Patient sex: F
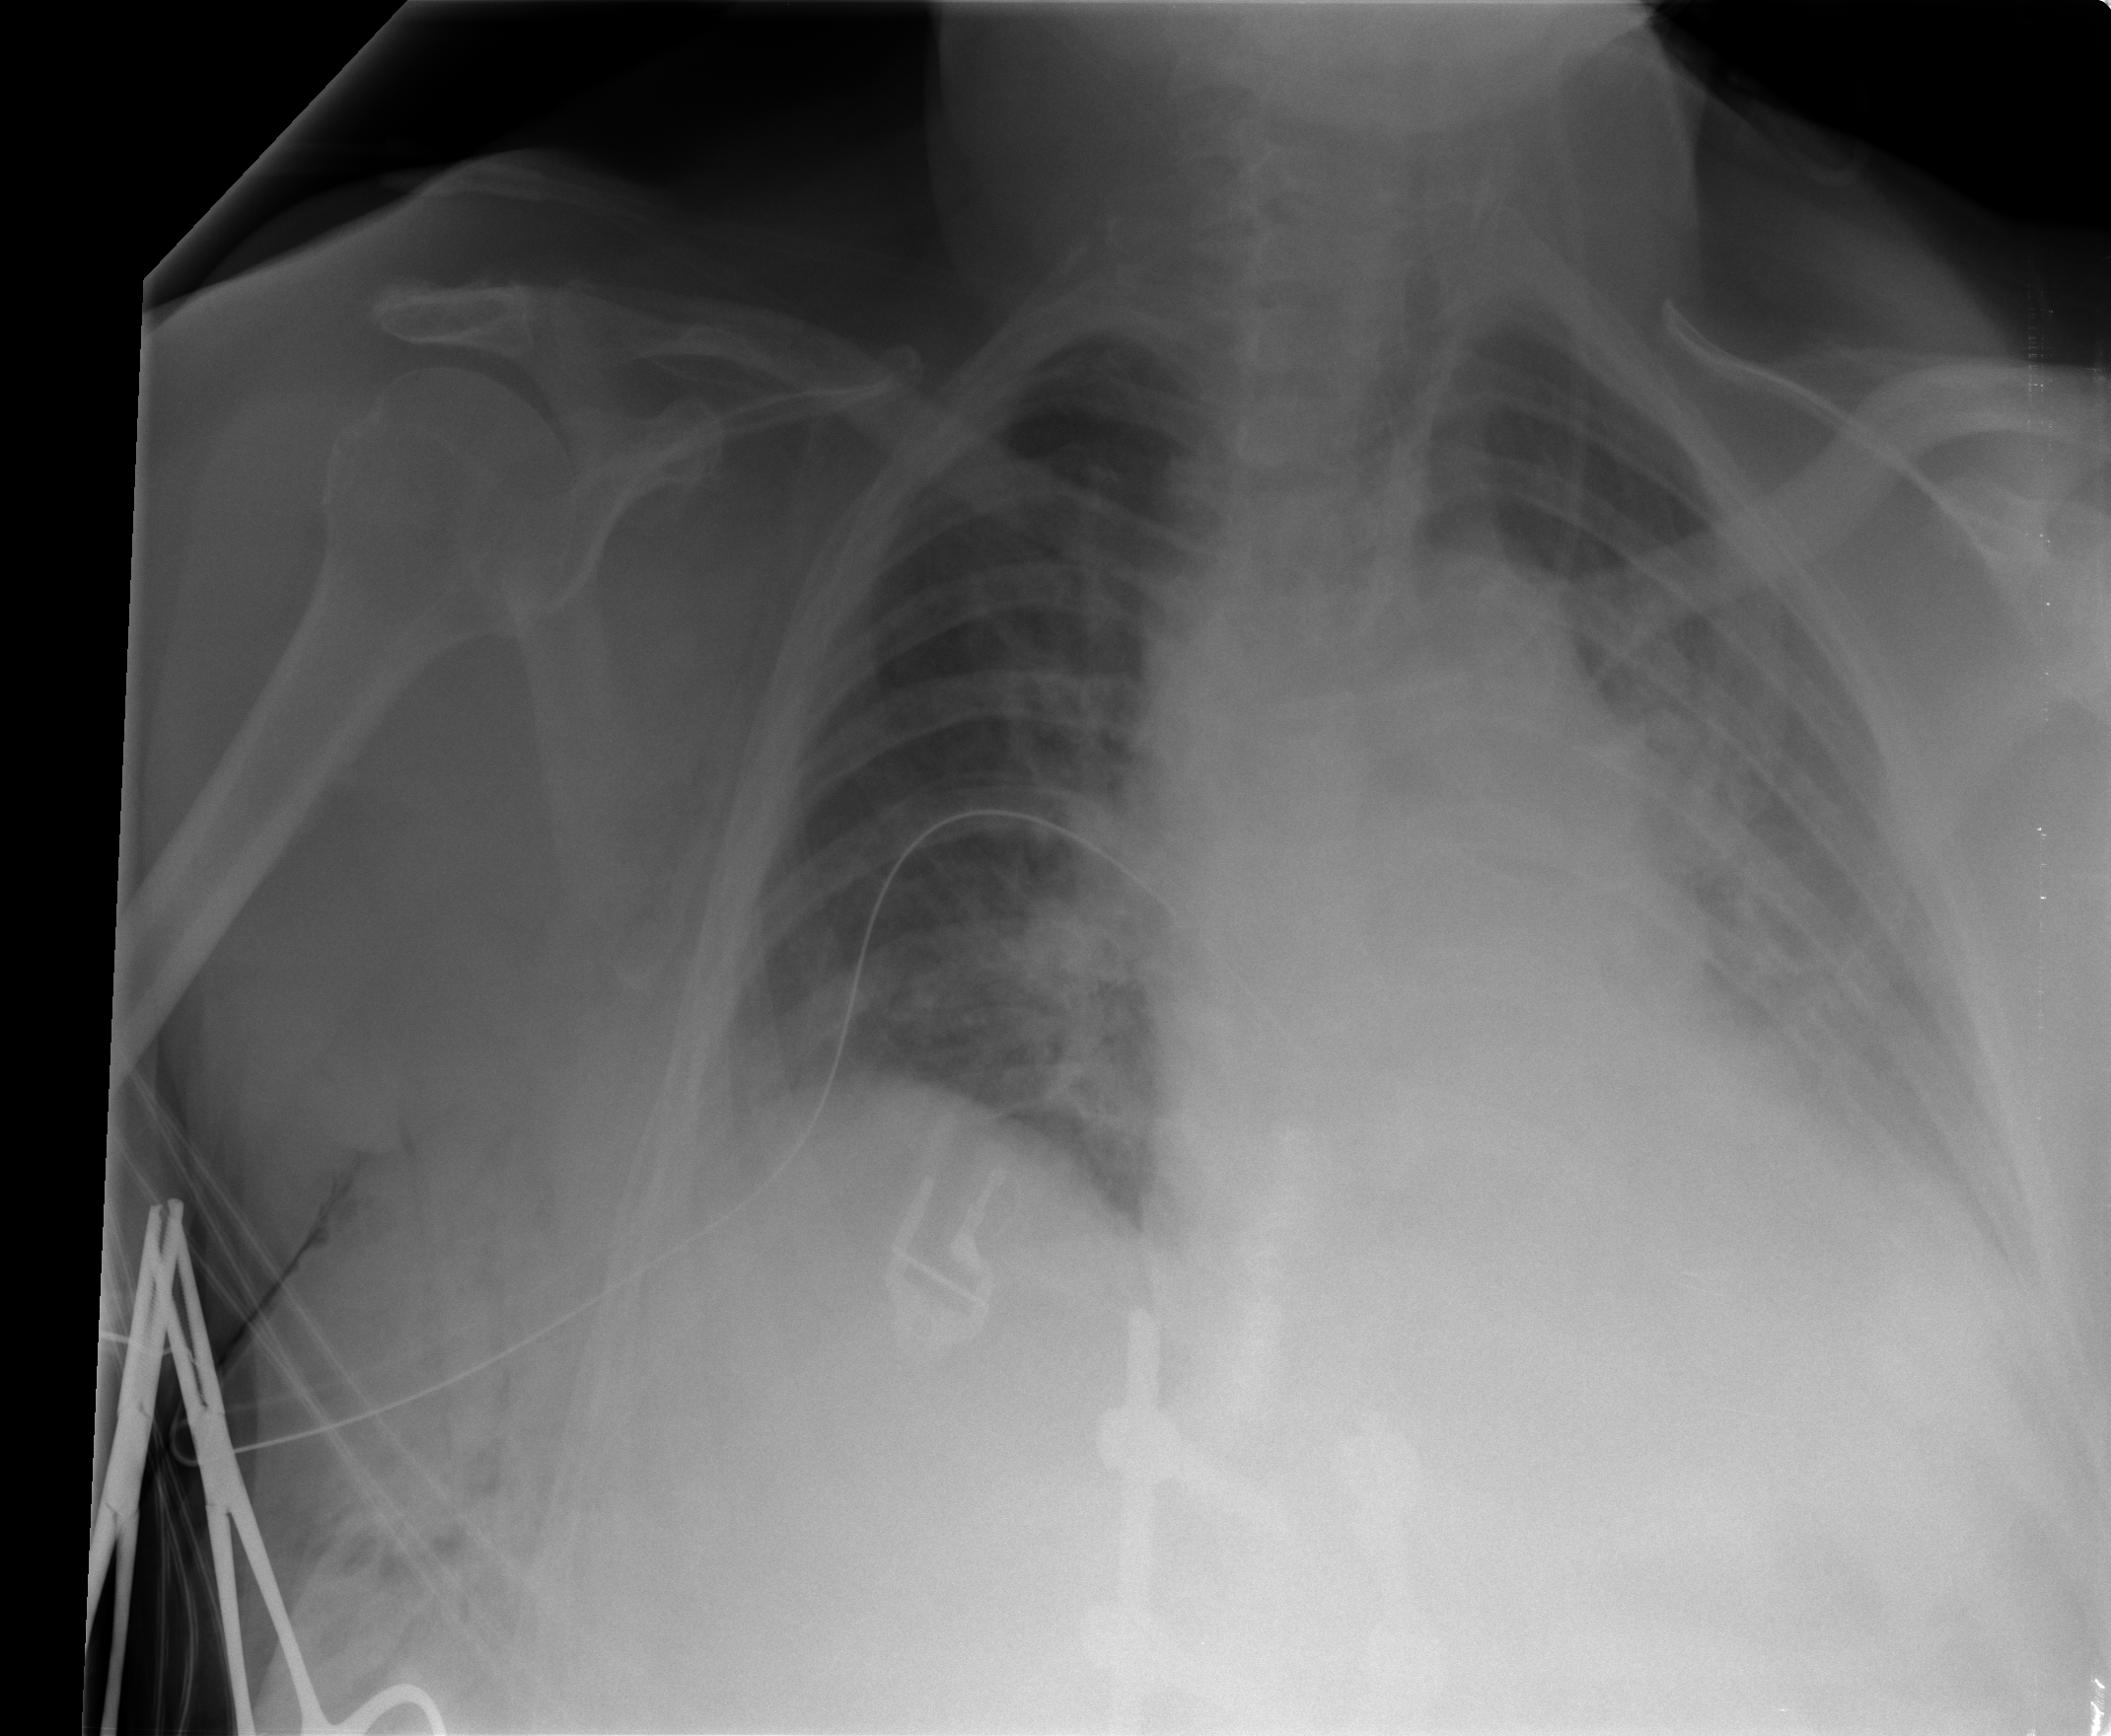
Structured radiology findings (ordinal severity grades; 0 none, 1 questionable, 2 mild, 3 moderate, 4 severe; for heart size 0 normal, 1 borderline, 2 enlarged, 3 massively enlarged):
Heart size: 2
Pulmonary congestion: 2
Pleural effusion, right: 1
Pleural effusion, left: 2
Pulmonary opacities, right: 0
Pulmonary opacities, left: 1
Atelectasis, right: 2
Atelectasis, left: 2